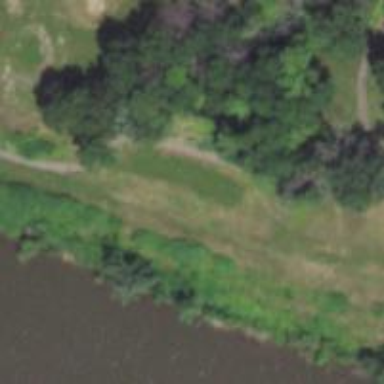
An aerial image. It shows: Path used for both walking and golf.